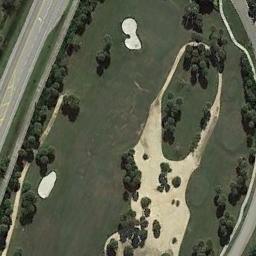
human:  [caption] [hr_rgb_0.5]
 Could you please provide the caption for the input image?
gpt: There are a few bunkers and a few paths on the large green lawn on the golf course and many trees .

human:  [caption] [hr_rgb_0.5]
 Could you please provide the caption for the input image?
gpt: The golf course has some fairways, Roads, Barrier trees and two sandpits and a freeway is next to the golf course .

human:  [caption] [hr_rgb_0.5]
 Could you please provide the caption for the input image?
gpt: There are two parallel paths from top left to bottom right .

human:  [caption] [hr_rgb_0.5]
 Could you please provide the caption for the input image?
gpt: There are two roads next to the golf course .

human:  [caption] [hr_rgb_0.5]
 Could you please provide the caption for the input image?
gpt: There are two bunkers and some green trees on the golf course .